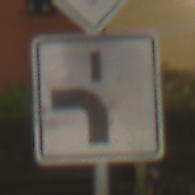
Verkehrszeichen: VerlaufVorfahrtsstrasse5
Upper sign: Vorfahrtsstrasse
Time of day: Night
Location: Outdoor (Urban)
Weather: PartlyCloudy
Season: NotSpecified
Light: Artificial